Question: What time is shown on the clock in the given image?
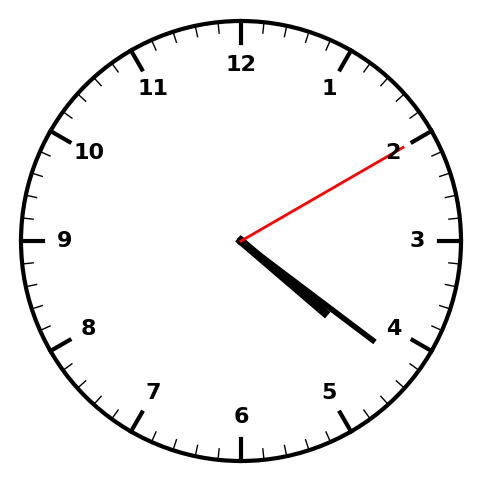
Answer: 04:21:10